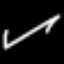
Label: squiggle